Field crop: maize
Growth stage: 2
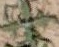
Species: atriplex